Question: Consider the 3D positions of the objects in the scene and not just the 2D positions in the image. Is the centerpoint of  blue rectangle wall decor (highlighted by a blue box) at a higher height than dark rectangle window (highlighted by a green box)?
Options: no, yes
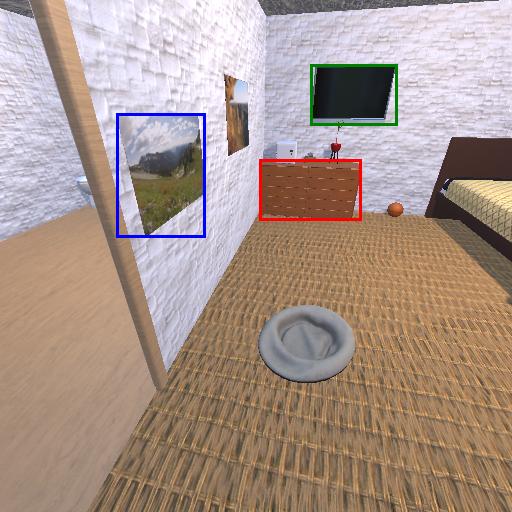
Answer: no